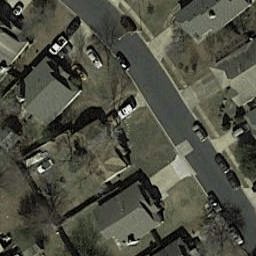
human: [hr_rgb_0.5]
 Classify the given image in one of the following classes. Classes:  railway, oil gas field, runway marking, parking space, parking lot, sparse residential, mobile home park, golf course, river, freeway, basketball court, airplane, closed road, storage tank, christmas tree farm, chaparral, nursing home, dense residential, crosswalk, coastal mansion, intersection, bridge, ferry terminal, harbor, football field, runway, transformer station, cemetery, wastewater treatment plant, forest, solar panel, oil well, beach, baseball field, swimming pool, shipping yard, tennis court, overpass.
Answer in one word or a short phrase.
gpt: dense residential